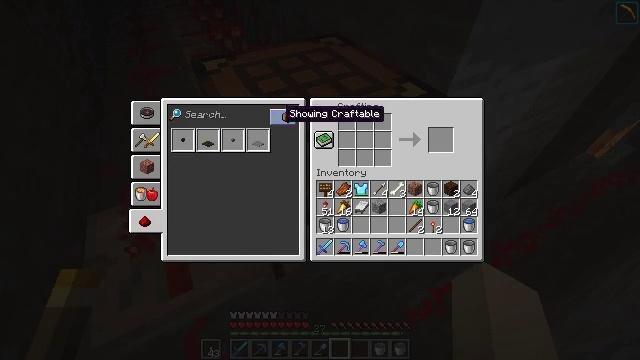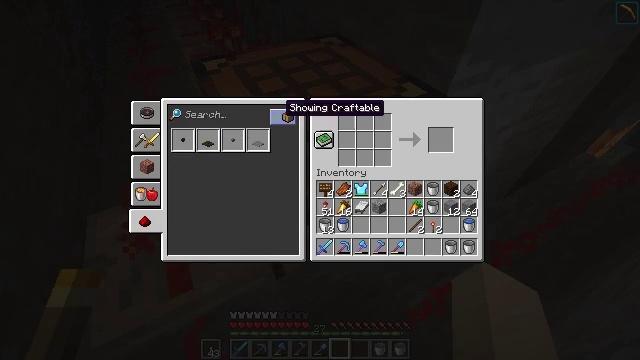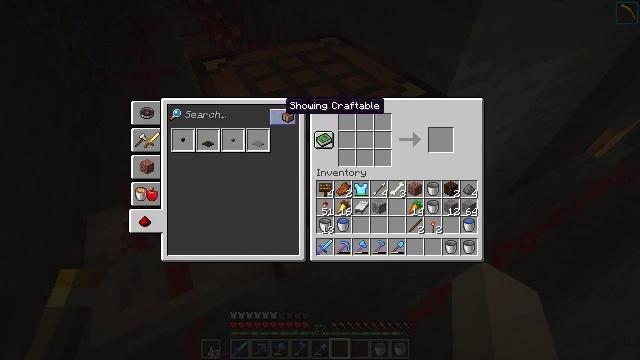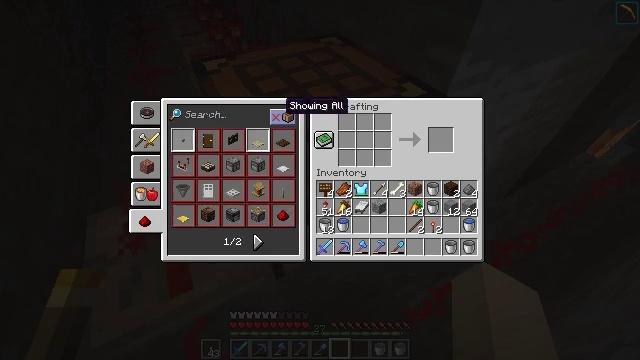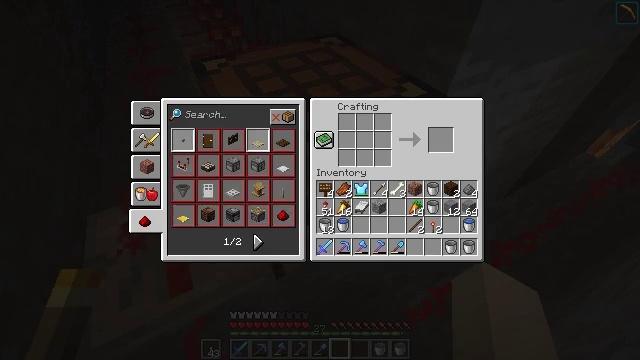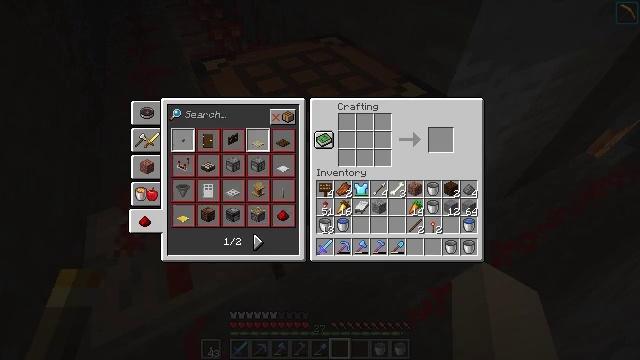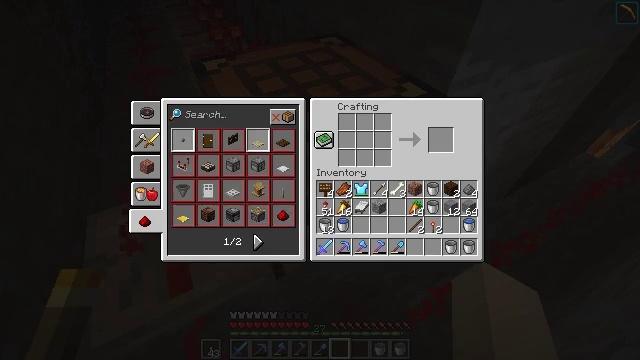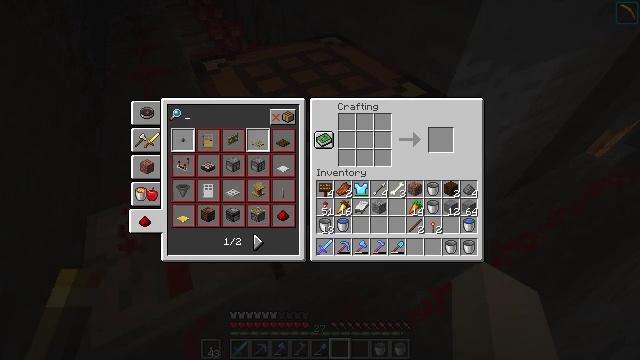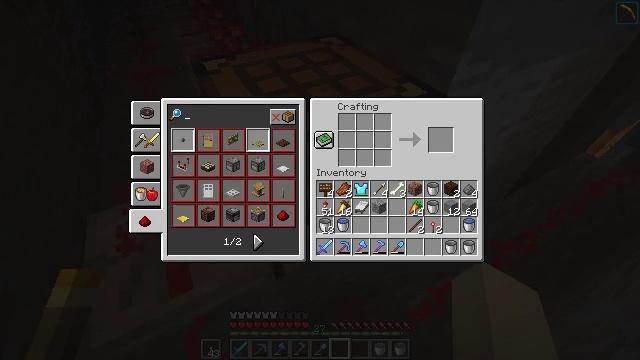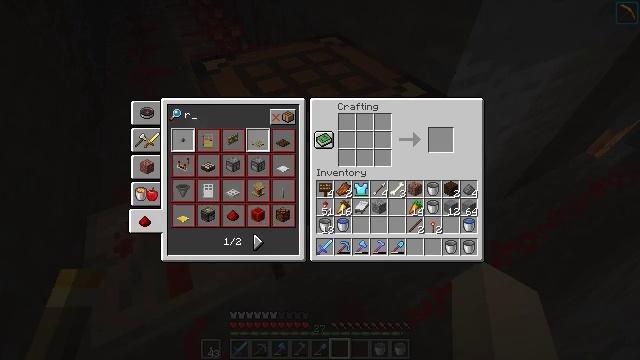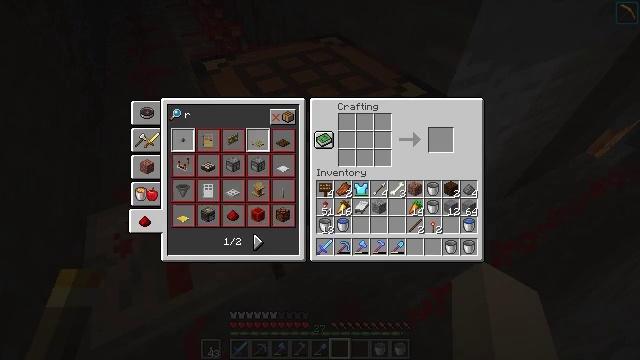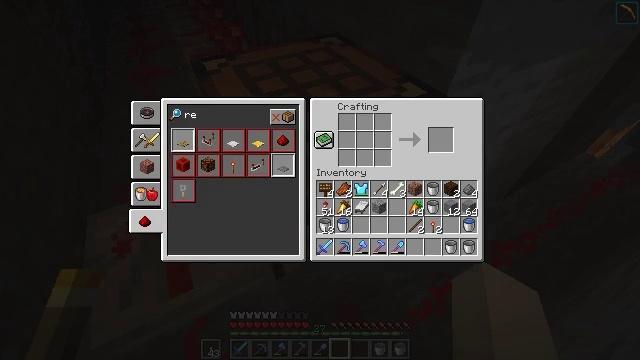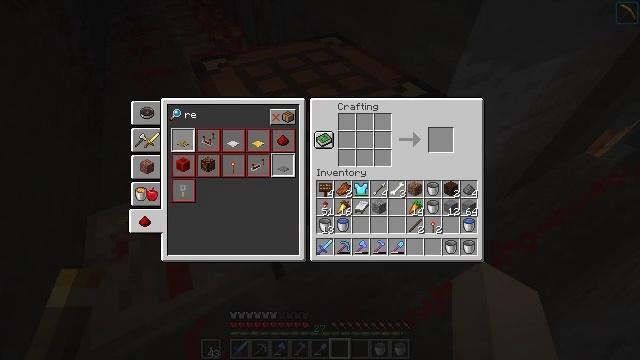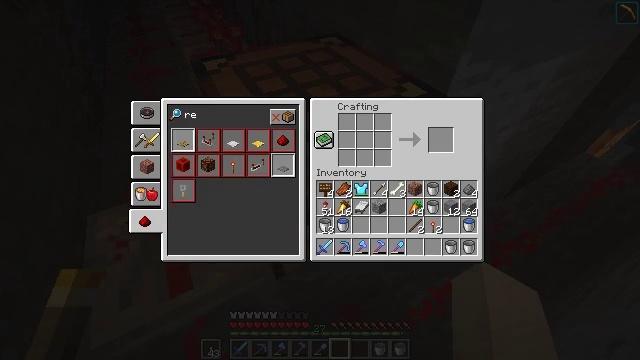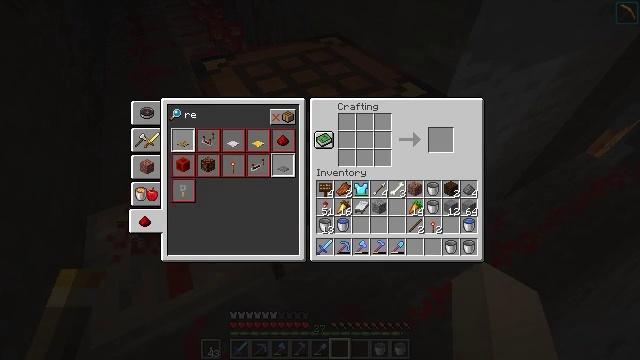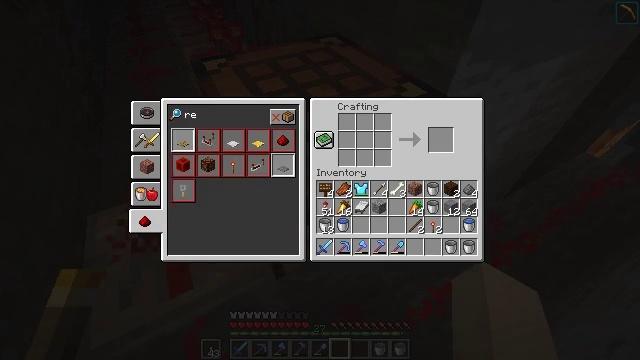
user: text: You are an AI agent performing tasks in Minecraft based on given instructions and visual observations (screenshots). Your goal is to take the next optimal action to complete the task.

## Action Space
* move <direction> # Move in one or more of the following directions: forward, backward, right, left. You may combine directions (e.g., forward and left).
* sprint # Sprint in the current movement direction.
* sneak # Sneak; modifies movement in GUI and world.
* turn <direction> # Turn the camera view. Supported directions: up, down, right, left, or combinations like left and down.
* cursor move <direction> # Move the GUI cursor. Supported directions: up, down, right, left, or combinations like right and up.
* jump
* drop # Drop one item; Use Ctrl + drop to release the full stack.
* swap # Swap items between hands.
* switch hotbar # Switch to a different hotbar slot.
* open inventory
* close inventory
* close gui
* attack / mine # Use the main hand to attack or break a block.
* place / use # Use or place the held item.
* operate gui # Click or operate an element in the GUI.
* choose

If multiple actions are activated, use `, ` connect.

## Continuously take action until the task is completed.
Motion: motion action
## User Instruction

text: Mine block crafting table.
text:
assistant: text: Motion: no_op
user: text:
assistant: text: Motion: no_op
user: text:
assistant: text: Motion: operate gui
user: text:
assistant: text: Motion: cursor move left, operate gui
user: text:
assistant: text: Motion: cursor move left
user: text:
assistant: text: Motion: no_op
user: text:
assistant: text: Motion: operate gui
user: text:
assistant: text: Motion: operate gui
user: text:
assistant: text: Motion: no_op
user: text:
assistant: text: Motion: cursor move right
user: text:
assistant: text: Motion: cursor move right
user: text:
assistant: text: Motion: no_op
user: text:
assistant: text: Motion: no_op
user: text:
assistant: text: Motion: no_op
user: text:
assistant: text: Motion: no_op
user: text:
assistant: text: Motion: no_op
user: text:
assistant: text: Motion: no_op
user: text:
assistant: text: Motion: no_op
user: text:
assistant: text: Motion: no_op
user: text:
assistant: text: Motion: no_op
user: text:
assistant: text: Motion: no_op
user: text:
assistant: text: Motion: no_op
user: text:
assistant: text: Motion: no_op
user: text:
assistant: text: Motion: no_op
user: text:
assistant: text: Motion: no_op
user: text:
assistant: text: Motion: no_op
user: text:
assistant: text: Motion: no_op
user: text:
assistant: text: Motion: cursor move left and down
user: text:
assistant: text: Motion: no_op
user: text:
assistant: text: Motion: no_op